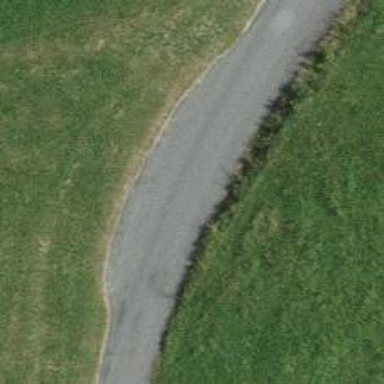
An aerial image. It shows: Passing place on the road.